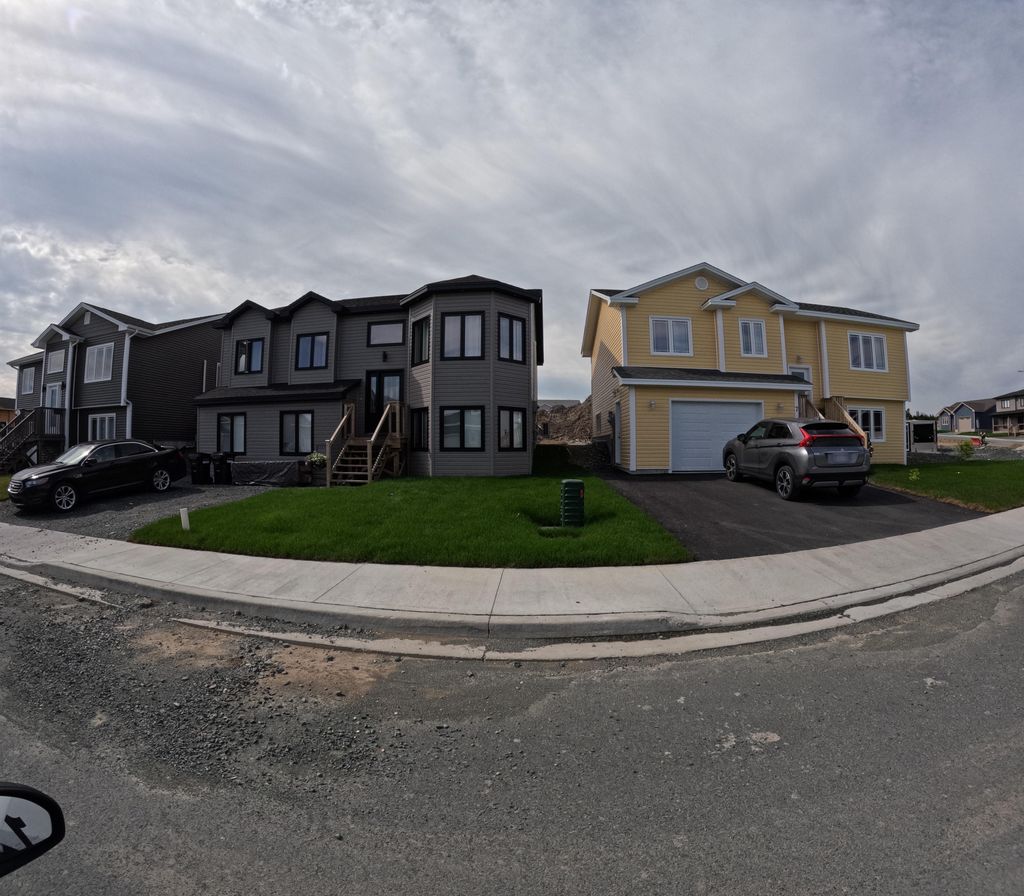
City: st_johns